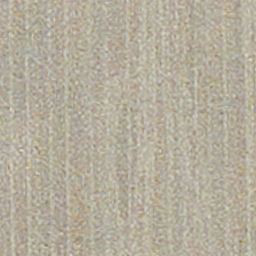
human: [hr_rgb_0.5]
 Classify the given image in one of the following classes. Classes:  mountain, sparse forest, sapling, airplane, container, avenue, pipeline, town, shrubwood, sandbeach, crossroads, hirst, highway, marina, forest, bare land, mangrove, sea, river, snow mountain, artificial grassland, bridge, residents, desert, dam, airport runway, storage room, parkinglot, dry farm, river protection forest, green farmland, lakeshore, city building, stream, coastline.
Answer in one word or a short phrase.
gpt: dry farm